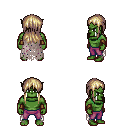
a pixel art fantasy rpg character, male body template, orc, green skin, gray tattered cape, magenta pants, white blonde unkempt hairstyle, cloth bracers, four views (front, back, left, right), 2x2 character sprite sheet, small pixel art, hard edges, no anti-aliasing